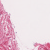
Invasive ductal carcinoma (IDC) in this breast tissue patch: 0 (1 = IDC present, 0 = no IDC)